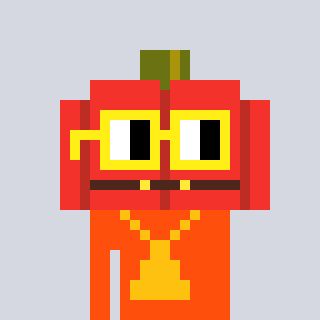
a pixel art character with square yellow glasses, a pumpkin-shaped head and a orange-colored body on a cool background